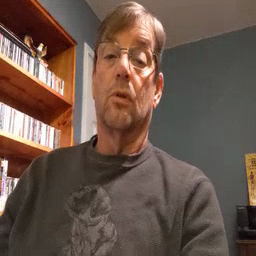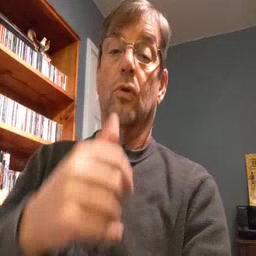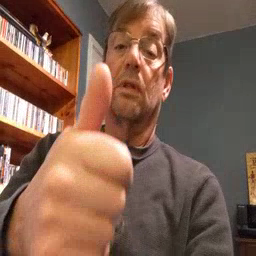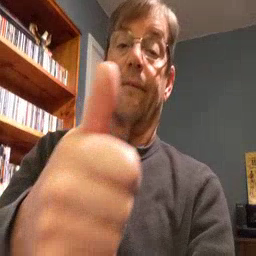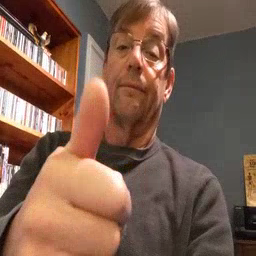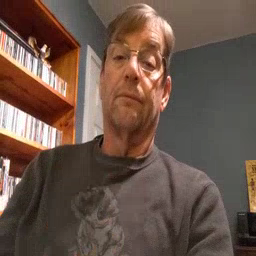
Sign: yourself